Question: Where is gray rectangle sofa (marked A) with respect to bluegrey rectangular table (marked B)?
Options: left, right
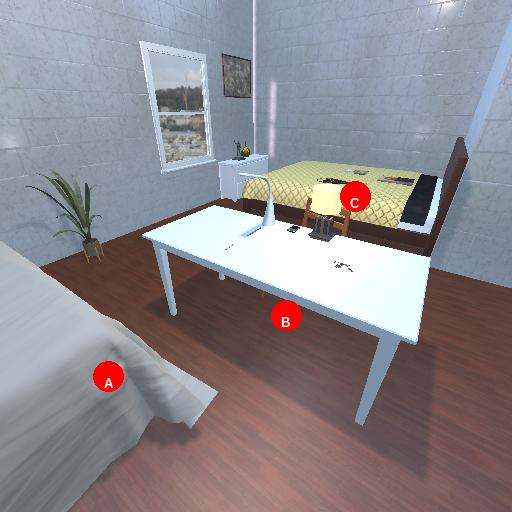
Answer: left